Aerial crown-view tile of a tropical tree (Barro Colorado Island, Panama), acquired 20240918:
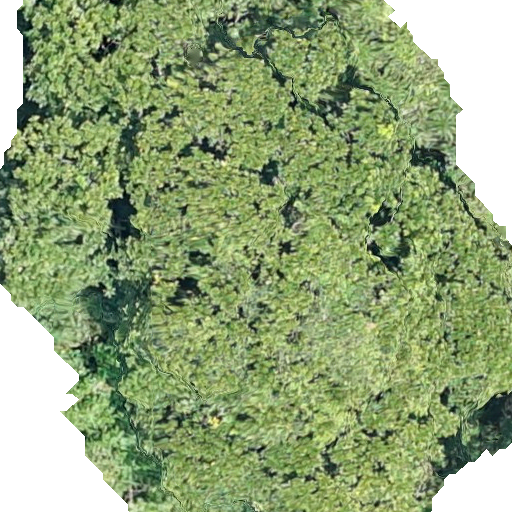
Species: Anacardium excelsum
GBIF accepted scientific name: Anacardium excelsum
Crown area: 401.218 m²